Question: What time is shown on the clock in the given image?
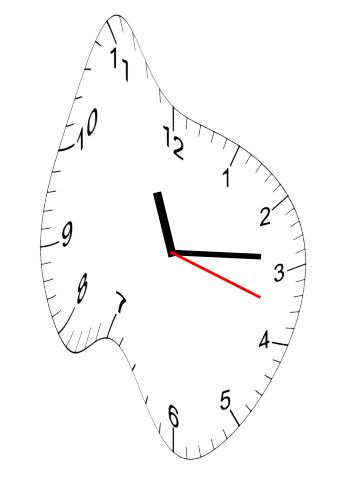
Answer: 11:14:18